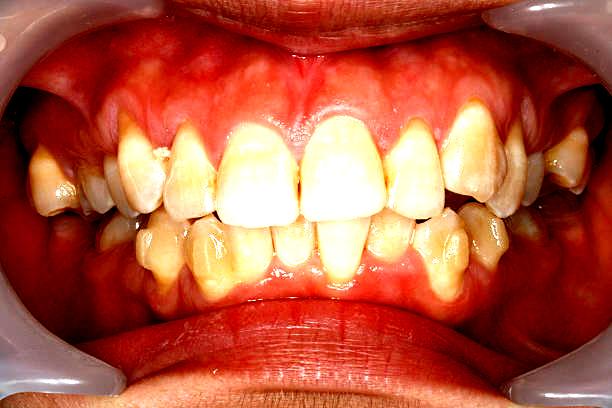
Condition: Gingivitis